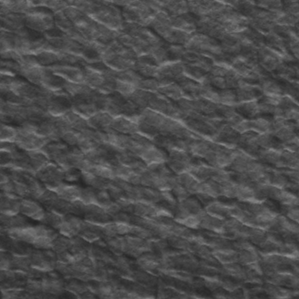
Label: frost